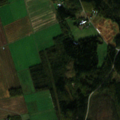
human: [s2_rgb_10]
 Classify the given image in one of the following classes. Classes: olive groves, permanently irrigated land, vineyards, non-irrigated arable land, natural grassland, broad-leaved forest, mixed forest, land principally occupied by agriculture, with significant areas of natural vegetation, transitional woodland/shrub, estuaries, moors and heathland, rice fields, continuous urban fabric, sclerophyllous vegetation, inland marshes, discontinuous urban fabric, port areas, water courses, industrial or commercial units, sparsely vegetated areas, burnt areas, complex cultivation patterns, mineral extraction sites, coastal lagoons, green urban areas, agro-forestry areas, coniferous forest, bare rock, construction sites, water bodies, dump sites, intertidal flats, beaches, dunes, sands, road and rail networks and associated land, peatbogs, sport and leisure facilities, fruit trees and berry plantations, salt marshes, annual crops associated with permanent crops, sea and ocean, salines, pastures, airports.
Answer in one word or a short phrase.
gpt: non-irrigated arable land, coniferous forest, mixed forest, transitional woodland/shrub